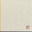
Piece: xx